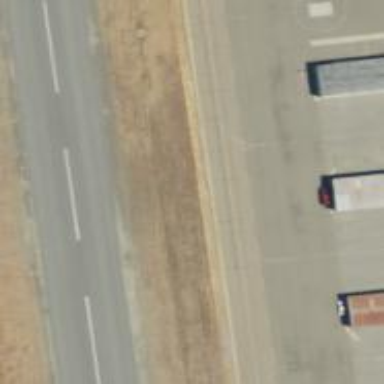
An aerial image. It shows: Image of taxiway at airport.